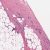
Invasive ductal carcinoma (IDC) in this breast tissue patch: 1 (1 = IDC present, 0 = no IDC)